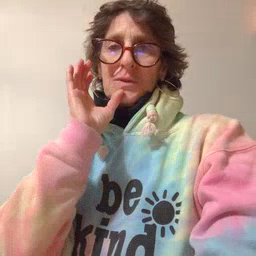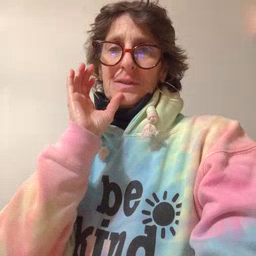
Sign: drink